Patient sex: F
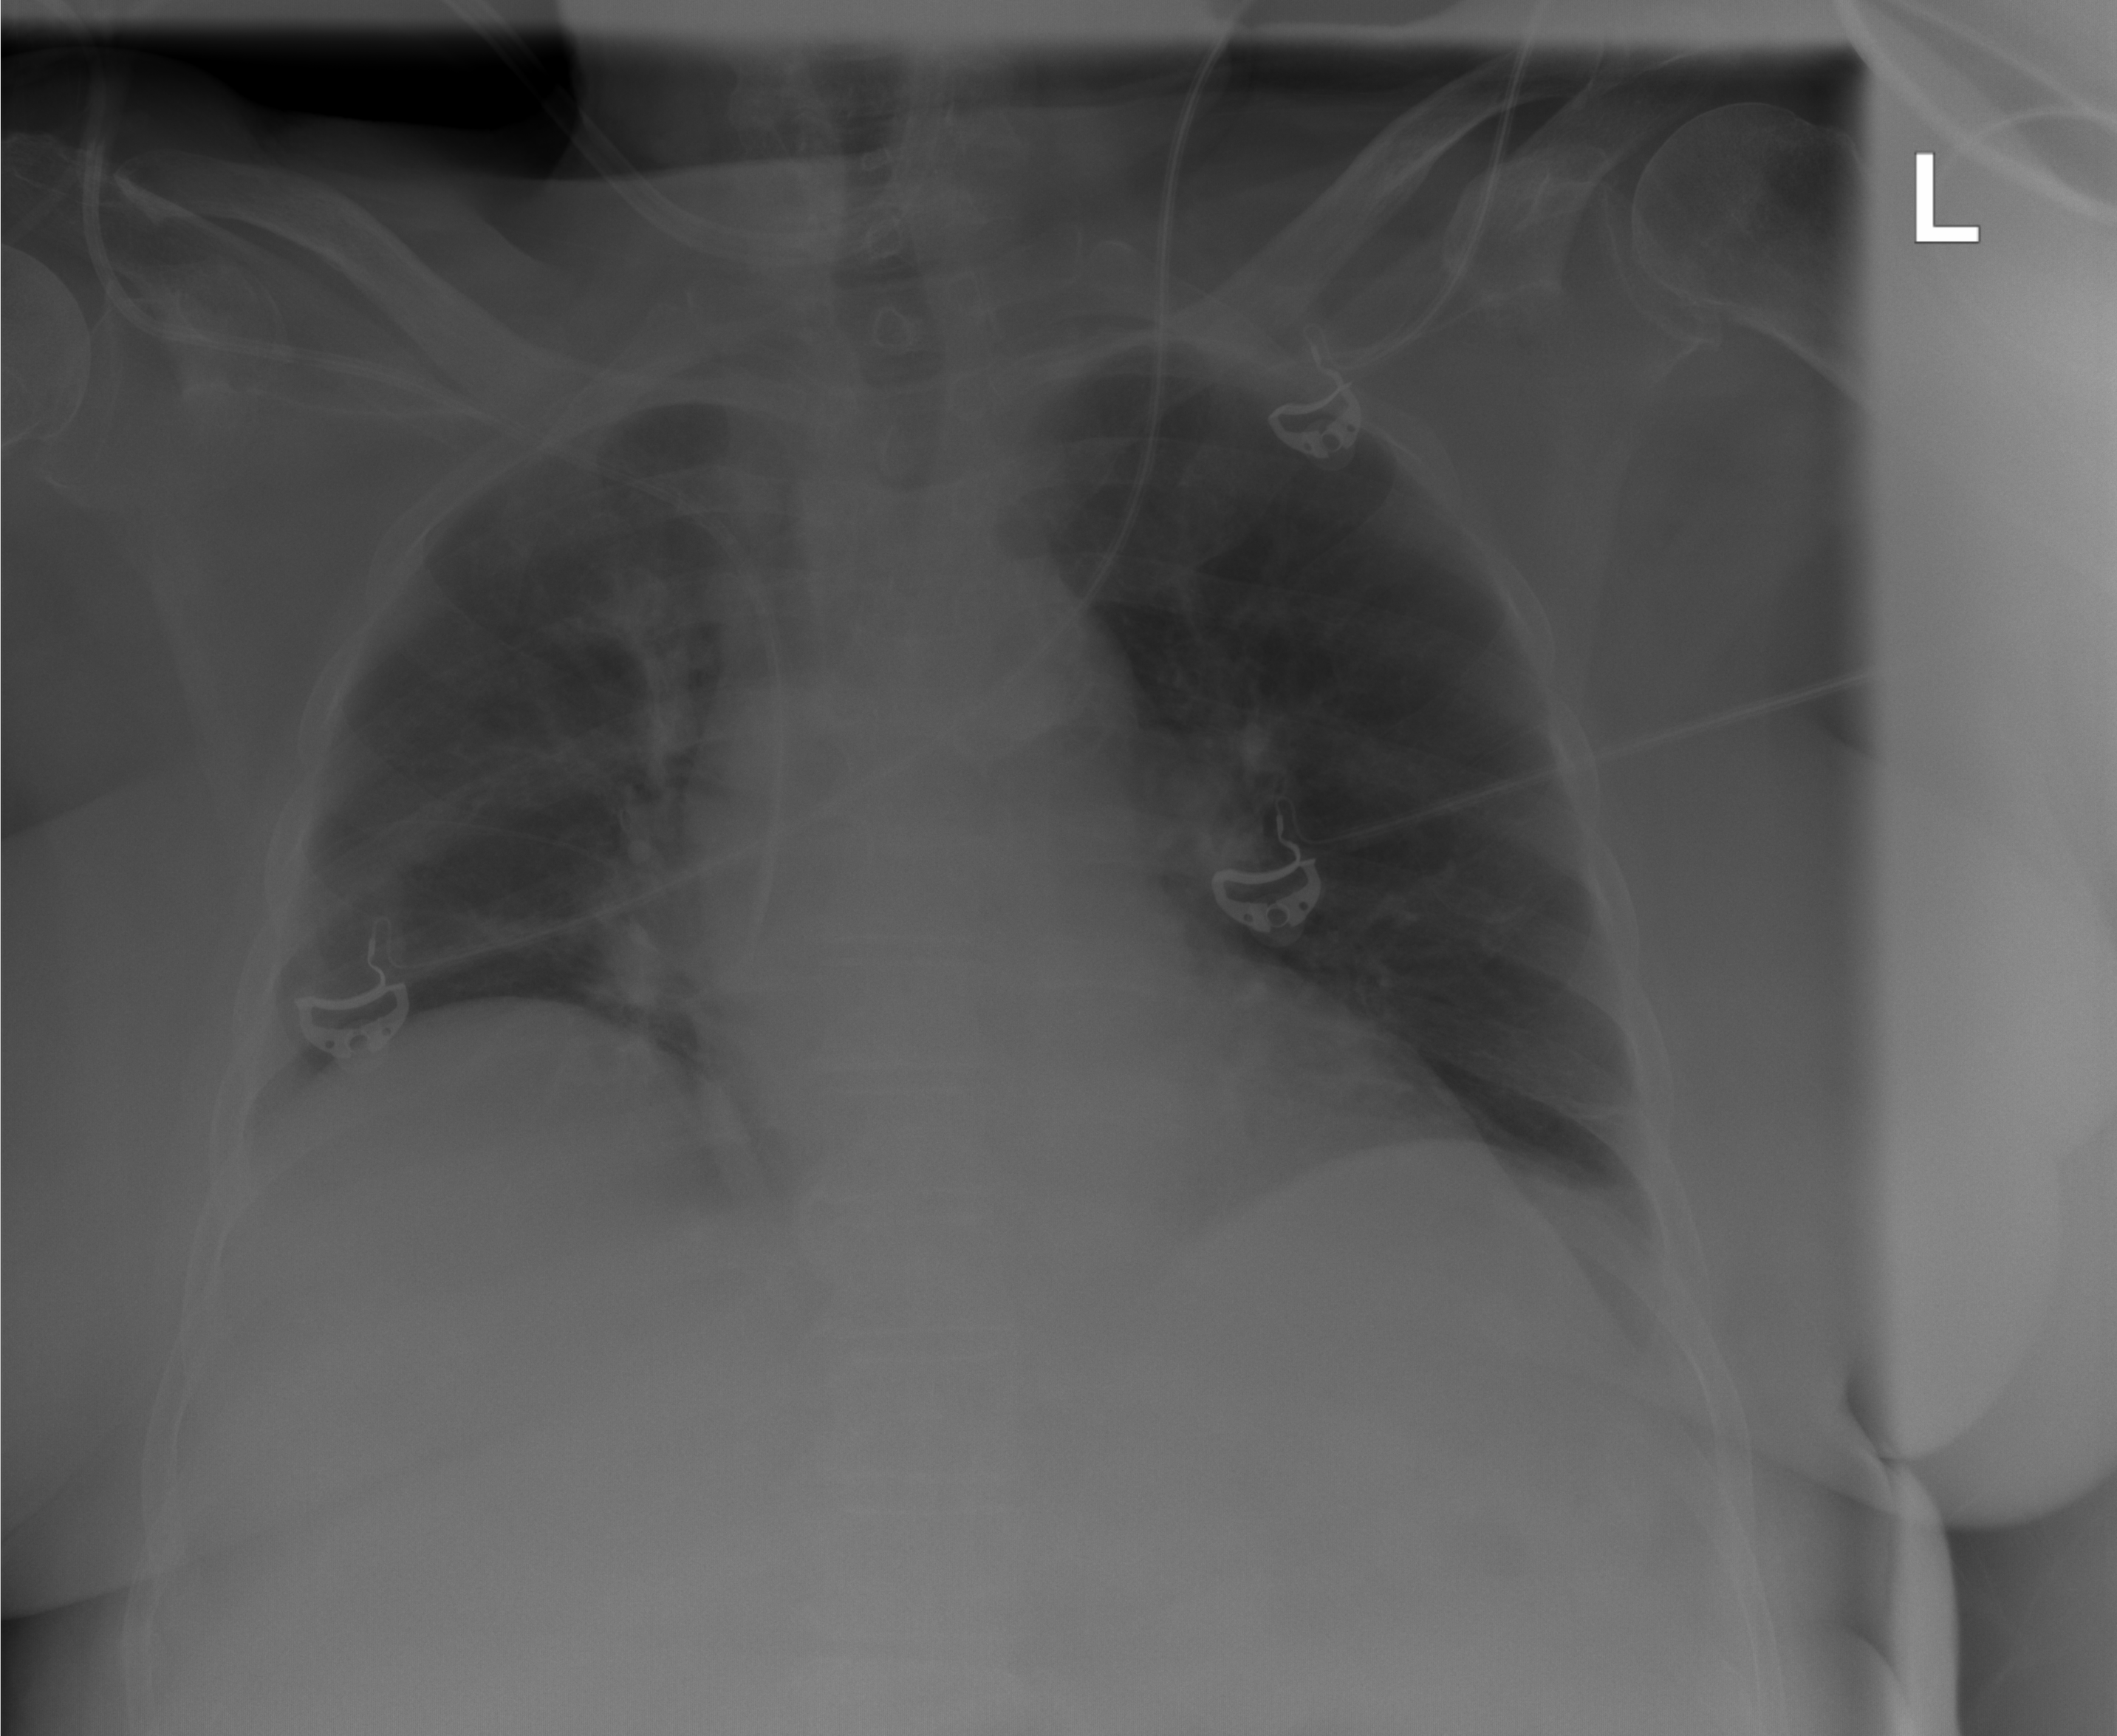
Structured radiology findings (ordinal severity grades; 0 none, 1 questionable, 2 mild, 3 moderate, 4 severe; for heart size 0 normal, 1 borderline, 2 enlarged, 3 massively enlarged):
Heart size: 0
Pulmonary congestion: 0
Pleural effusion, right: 2
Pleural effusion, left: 2
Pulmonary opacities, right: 0
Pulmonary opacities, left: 0
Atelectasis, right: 0
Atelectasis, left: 0